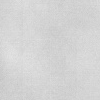
Atmospheric dust classification: dusty